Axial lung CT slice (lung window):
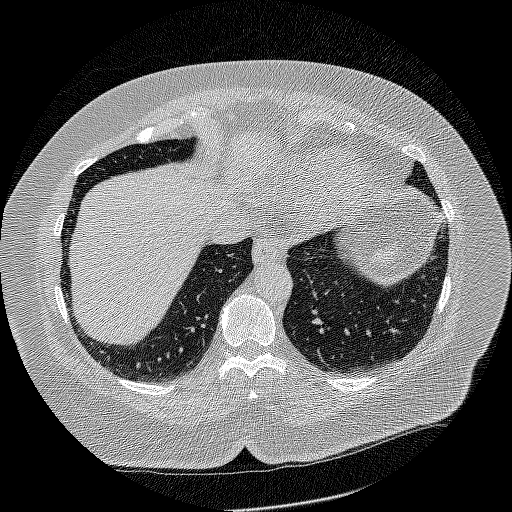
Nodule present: no